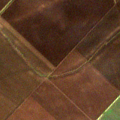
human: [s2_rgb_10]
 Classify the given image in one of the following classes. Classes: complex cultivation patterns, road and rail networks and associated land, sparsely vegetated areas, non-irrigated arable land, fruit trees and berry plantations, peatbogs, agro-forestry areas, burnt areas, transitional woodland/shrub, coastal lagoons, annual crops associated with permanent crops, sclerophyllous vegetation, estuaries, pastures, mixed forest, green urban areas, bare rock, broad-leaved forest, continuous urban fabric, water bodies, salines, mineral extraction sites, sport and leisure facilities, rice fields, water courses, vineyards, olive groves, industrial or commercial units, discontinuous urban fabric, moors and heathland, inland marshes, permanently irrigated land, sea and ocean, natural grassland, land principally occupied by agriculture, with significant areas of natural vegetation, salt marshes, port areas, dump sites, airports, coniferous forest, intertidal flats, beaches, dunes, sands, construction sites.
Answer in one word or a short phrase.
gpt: non-irrigated arable land